Question: I have a task to test stored procedures performance in SQL Server. My goal is to report the average time and standard deviation of the stored procedure's execution time to the stakeholders. Realistic data input is a must here :)
My question: as I was trying to realistically stage the test I created a simple script that supposedly should measure the time it takes to perform stored procedure:
'''
DECLARE @ValidCharacters varchar(20),
@DataLength tinyint, @LocalPart smallint, @DomainPart smallint
SET @ValidCharacters = 'abcdefghijklmnopqrstuvwxy'
SET @DataLength = DATALENGTH (@ValidCharacters) - 1
CREATE TABLE #LocalTempTable(EmailID int PRIMARY KEY IDENTITY(1,1), email varchar(30));
CREATE TABLE #LocalTempTableTimesOfInserting(TimesOfInsertingID int PRIMARY KEY IDENTITY(1,1), TimesOfInserting int);
DECLARE @counter int, @boundary int, @email varchar(25), @start DateTime, @end DateTime
SET @counter=0
SET @boundary=25
WHILE (@counter < @boundary)
BEGIN
DBCC FREEPROCCACHE;
DBCC DROPCLEANBUFFERS;
SET @email = SUBSTRING(@ValidCharacters, ABS(CHECKSUM(NewId())) % @DataLength + 1, ABS(CHECKSUM(NewId())) % @DataLength + 1) +
'@' + SUBSTRING(@ValidCharacters, ABS(CHECKSUM(NewId())) % @DataLength + 1, ABS(CHECKSUM(NewId())) % @DataLength + 1) + '.com'
SET @start = SYSDATETIME()
INSERT INTO #LocalTempTable VALUES (@email);
SET @end = SYSDATETIME()
INSERT INTO #LocalTempTableTimesOfInserting
VALUES (DATEDIFF(ns, @start, @end));
SELECT DATEDIFF(ms, @start, @end)
SET @counter = @counter + 1;
END
'''
You see that I'm doing a micro benchmark on an insert and recording the results to a local temporary table (my idea was to export is latter to excel and do my calculations there and share it with colleagues) :)
My questions:
1. Do you have any advice how to improve the performance test - the real stored procedure is much heavier than the one in the example (I have read many a post, tried tools like SQLQueryStress - I'm really interested in doing the test this way, mainly for the interesting questions I go here);
2. Why do I get useless results in this case, like so (measuring in nanoseconds) - maybe as the operations are beginning to be simple and fast I will see such fluctuating performance, instability in results? Or maybe this is the result of SQL Server returning a cached result (even if I'm using DBCC; how to turn it off then?). Another explanation could be thread and parallel execution (different threads are executing time functions and thus they are executing them in parallel - which would explain the zeros):

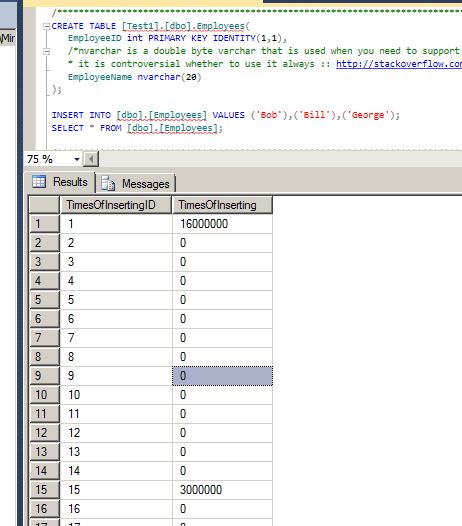
Answer: To answer your second question: like you said, it's probably the result of query execution plan caching.
<URL>
When you manually run the sp and it runs quickly, you can try executing another query and then running your sp test again. If it runs more slowly the second time around, your quick speeds are probably due to the caching.